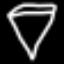
Label: diamond